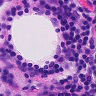
Metastatic tissue present: no